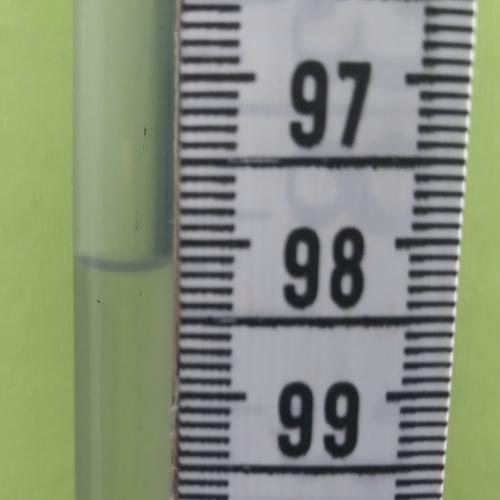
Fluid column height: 98.1 cm